Chest X-ray. View position: PA
Patient age: 65
Patient sex: F
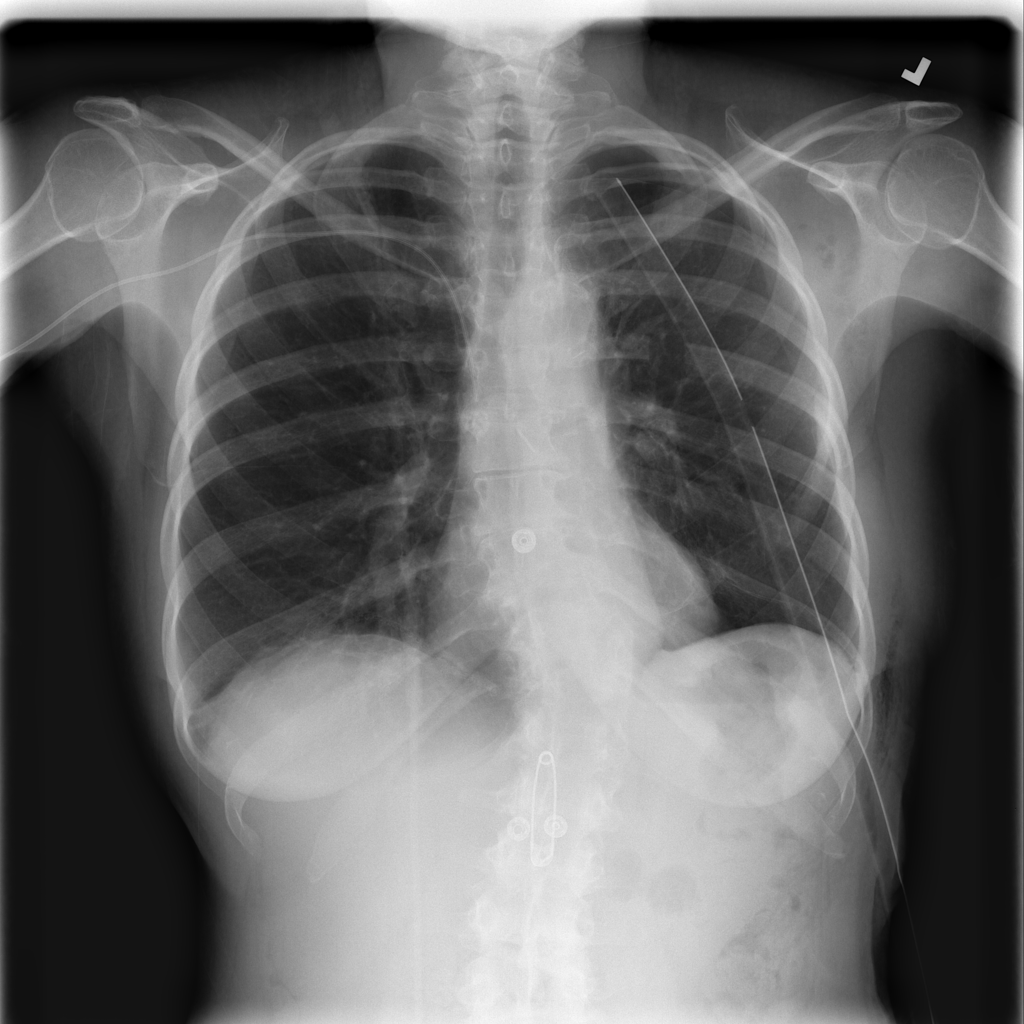
Finding: Pneumothorax